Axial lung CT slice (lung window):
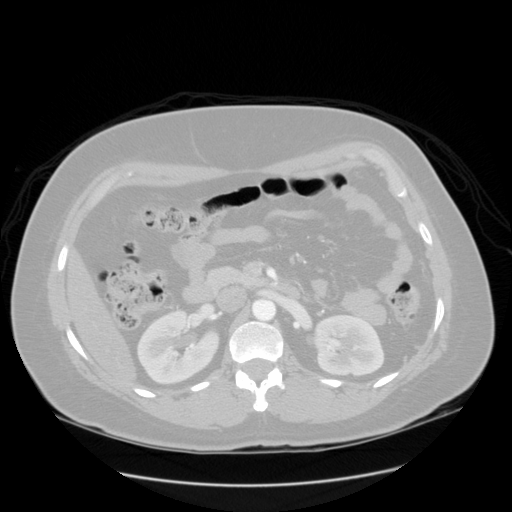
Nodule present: no